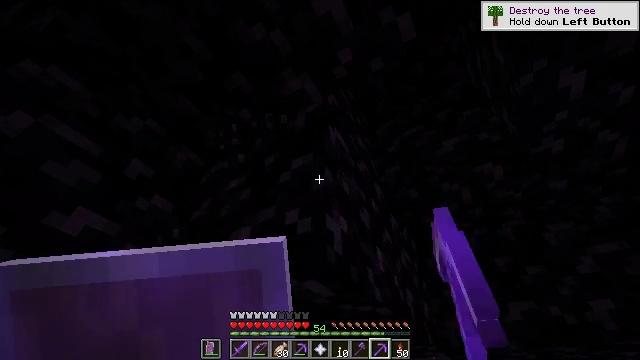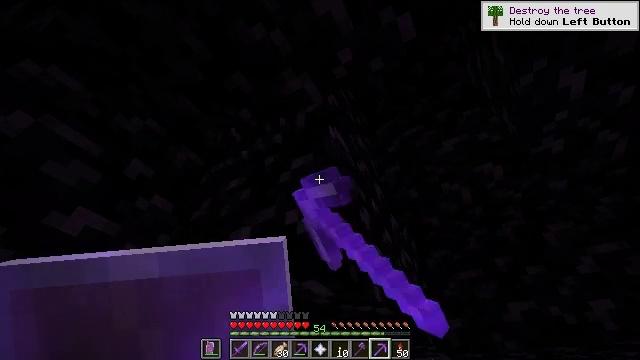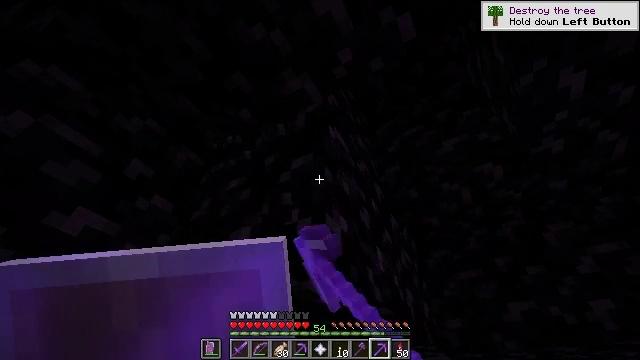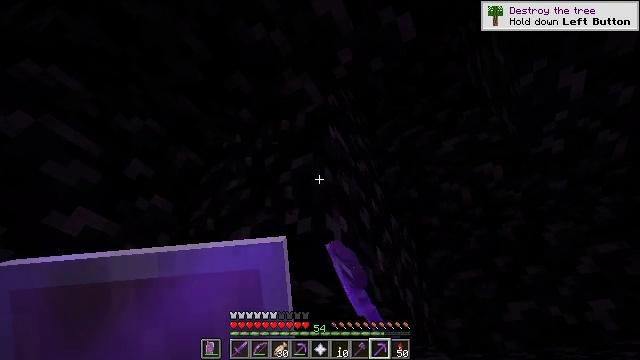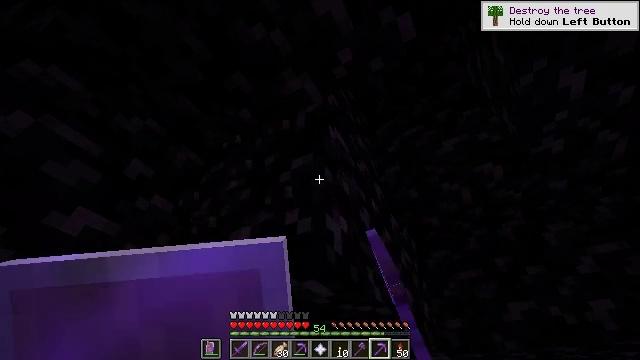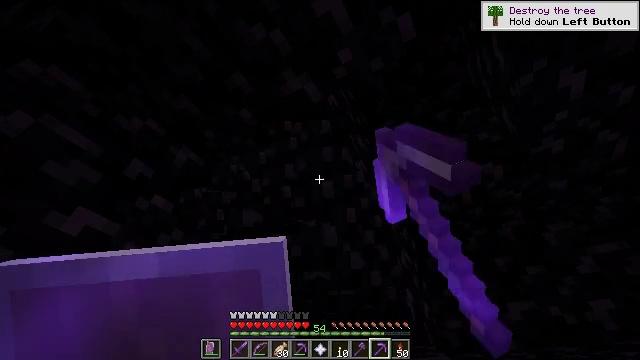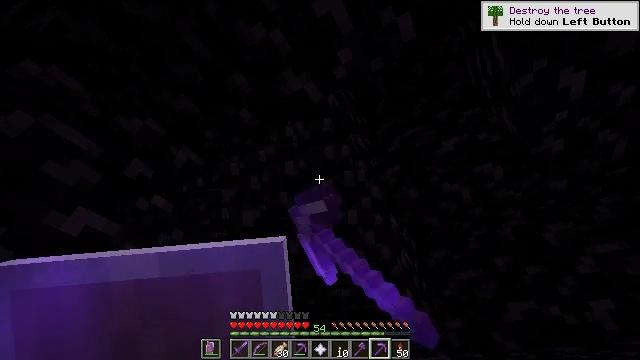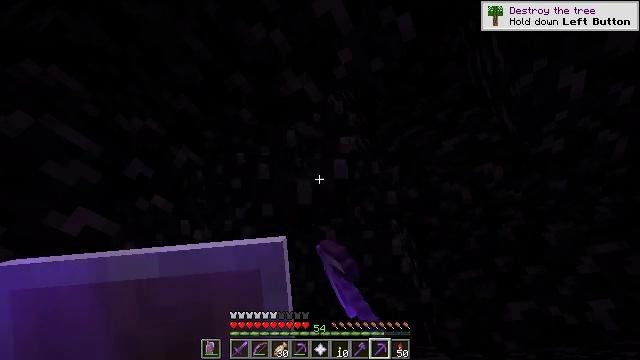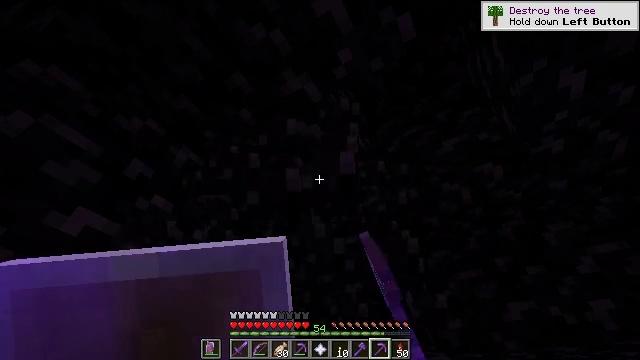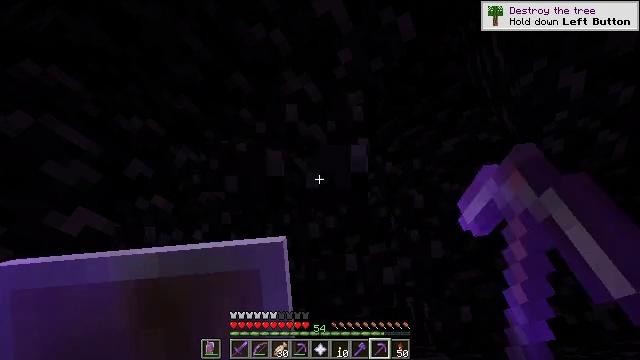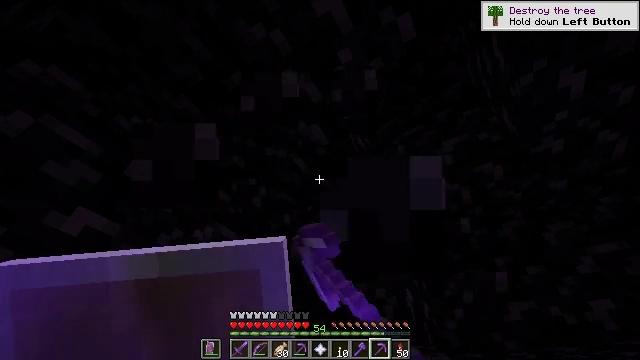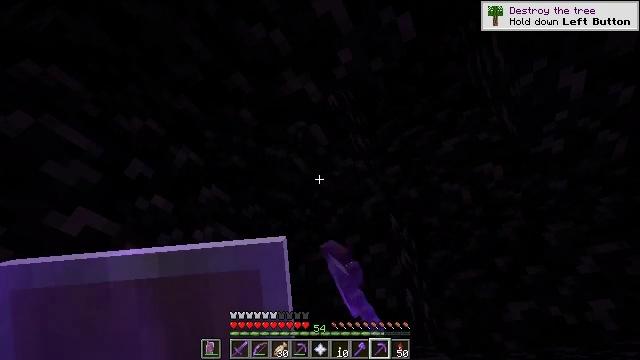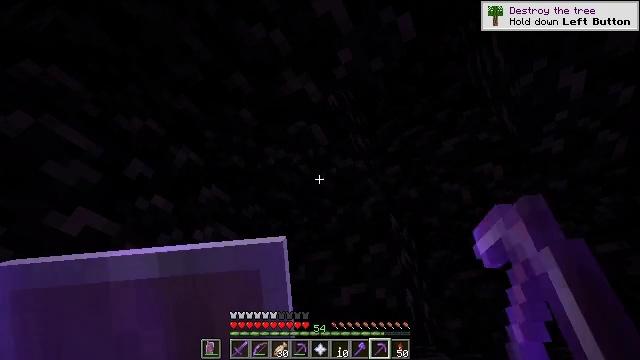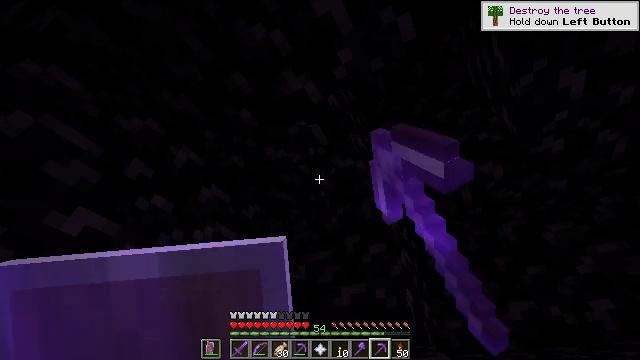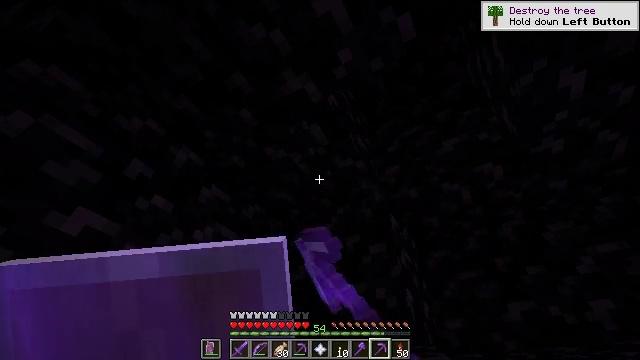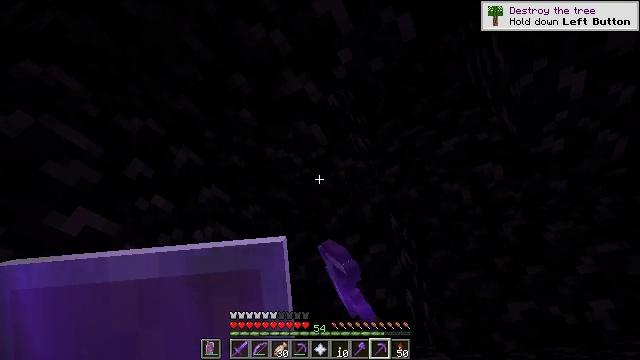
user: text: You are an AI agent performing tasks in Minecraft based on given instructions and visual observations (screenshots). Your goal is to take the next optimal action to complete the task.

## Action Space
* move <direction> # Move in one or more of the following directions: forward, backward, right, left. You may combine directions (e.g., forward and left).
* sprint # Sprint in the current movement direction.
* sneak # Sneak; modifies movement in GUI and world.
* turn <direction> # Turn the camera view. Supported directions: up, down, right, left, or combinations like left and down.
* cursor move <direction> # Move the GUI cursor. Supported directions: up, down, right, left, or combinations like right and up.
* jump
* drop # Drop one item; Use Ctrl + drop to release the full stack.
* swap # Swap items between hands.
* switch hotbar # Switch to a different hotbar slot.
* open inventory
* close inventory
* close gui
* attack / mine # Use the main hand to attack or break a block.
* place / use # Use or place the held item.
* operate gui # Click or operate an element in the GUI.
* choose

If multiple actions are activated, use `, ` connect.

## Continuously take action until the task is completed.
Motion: motion action
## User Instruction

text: Break the obsidian using a diamond or netherite pickaxe.
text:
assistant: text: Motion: attack / mine
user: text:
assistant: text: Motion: attack / mine
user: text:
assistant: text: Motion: attack / mine
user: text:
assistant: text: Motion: attack / mine
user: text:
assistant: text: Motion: attack / mine
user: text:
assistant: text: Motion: attack / mine
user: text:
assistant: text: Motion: attack / mine
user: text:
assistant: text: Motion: attack / mine
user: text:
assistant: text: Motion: attack / mine
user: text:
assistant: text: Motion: attack / mine
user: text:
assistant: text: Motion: attack / mine
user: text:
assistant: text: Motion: attack / mine
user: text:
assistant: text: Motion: attack / mine
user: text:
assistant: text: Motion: attack / mine
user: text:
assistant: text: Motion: attack / mine
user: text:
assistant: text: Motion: attack / mine
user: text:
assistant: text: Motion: attack / mine
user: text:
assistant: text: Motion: attack / mine
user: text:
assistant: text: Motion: attack / mine
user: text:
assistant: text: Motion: turn right and down, attack / mine
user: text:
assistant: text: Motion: turn right and down, attack / mine
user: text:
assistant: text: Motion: attack / mine
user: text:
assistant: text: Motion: attack / mine
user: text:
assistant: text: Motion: attack / mine
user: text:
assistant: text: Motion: turn right, attack / mine
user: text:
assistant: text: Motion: turn right and down, attack / mine
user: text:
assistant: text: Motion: attack / mine
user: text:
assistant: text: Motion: attack / mine
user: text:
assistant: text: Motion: attack / mine
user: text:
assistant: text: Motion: attack / mine